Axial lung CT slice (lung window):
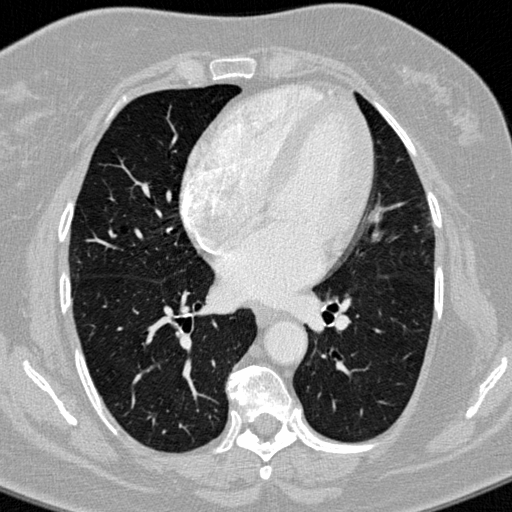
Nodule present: no